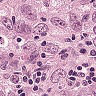
Metastatic tissue present: yes